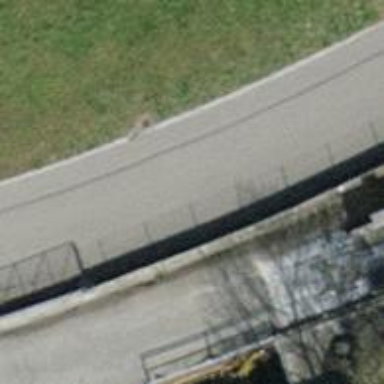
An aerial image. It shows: Wall is shown in the image.